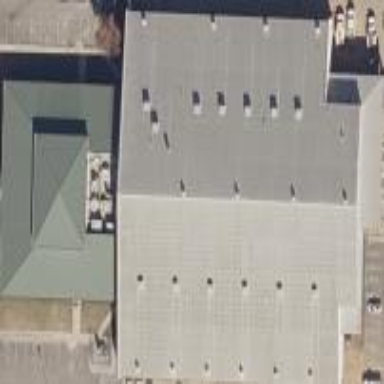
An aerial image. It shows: Warehouse.